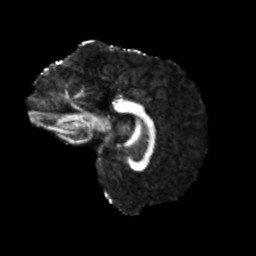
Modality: FA
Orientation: sagittal
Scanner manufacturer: siemens
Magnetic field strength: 3 T
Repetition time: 4 s
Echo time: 0.0594 s